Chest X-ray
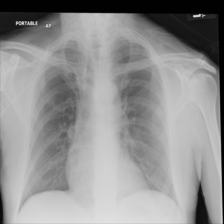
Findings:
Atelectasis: negative
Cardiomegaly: negative
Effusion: negative
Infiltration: negative
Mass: negative
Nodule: negative
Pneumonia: negative
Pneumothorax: negative
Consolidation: negative
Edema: negative
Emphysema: negative
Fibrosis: negative
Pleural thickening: negative
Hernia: negative